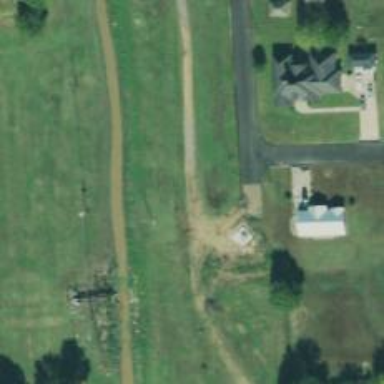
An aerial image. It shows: Residential road.